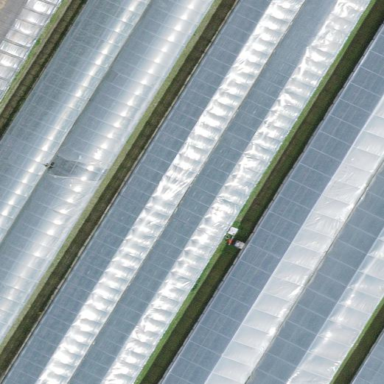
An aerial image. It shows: Greenhouse.